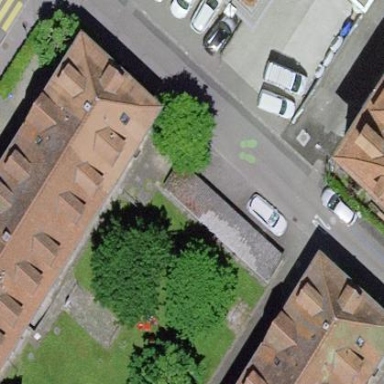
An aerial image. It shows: Group of garages.